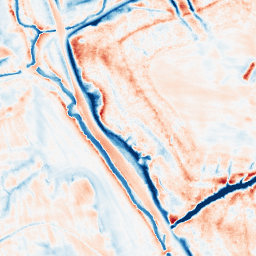
Category: trend_removal
Decomposition family: local_polynomial
Decomposition parameters: window_size: 21
degree: 3
Upsampling method: regularized
Upsampling parameters: scale: 4
lambda_reg: 0.001
Upsampling scale: 4